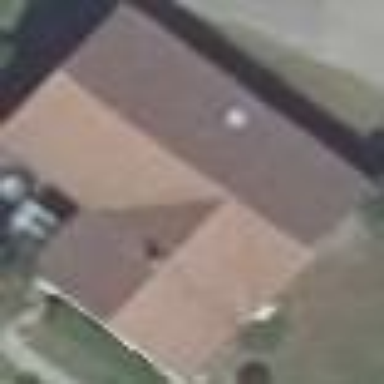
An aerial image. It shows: Simple and straightforward house.